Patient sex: M
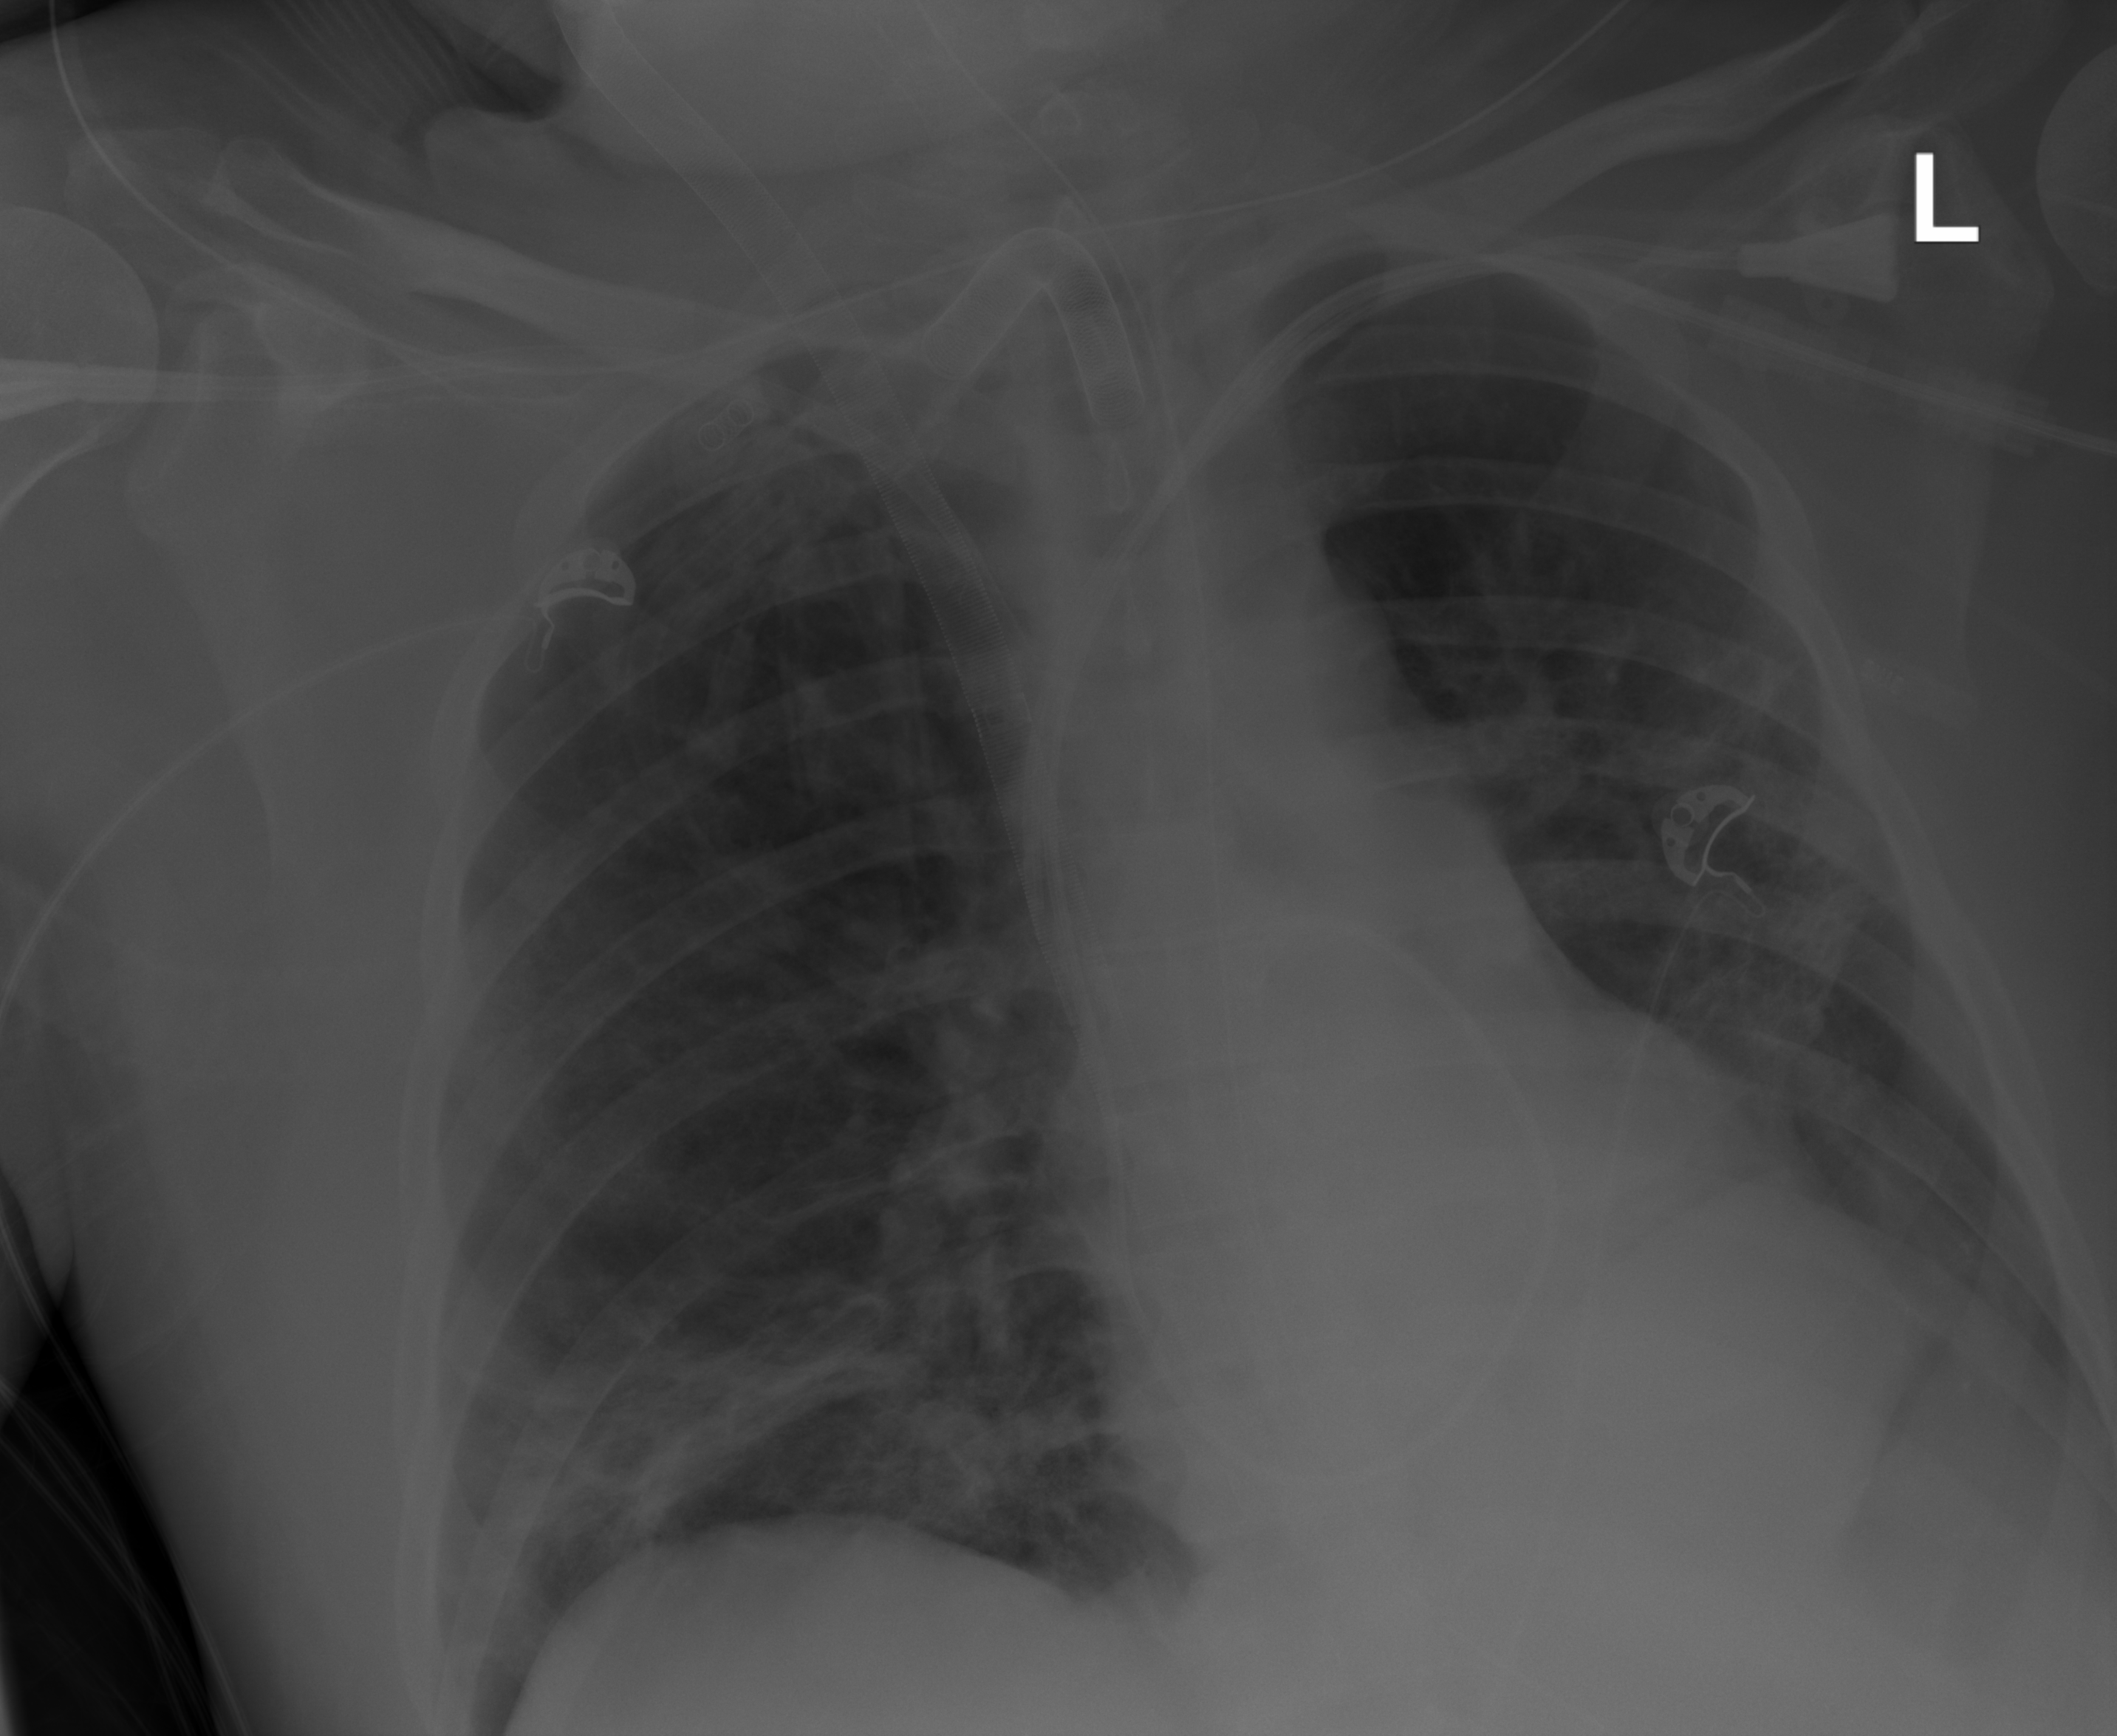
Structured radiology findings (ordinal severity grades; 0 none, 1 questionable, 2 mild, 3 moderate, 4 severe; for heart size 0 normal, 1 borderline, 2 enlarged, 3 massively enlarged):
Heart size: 0
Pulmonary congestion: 0
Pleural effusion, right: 0
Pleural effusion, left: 0
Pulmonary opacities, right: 2
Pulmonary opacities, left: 2
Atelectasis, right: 2
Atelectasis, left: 2